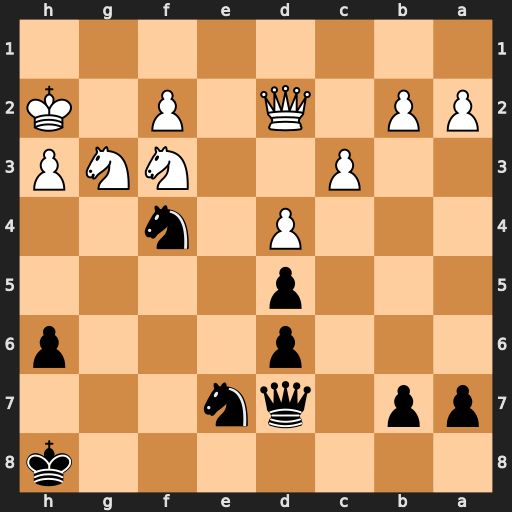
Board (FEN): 7k/pp1qn3/3p3p/3p4/3P1n2/2P2NNP/PP1Q1P1K/8
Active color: b
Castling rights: -
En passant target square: -
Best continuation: Qxh3+ Kg1 Qg2#